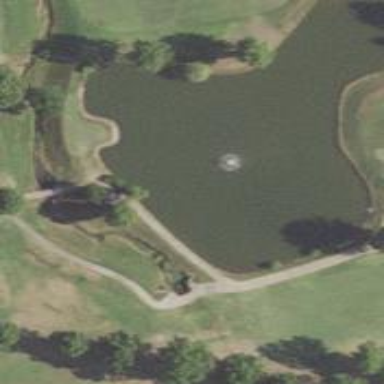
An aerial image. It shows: Water hazard in golf course. The hazard is natural water feature.